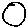
Label: circle